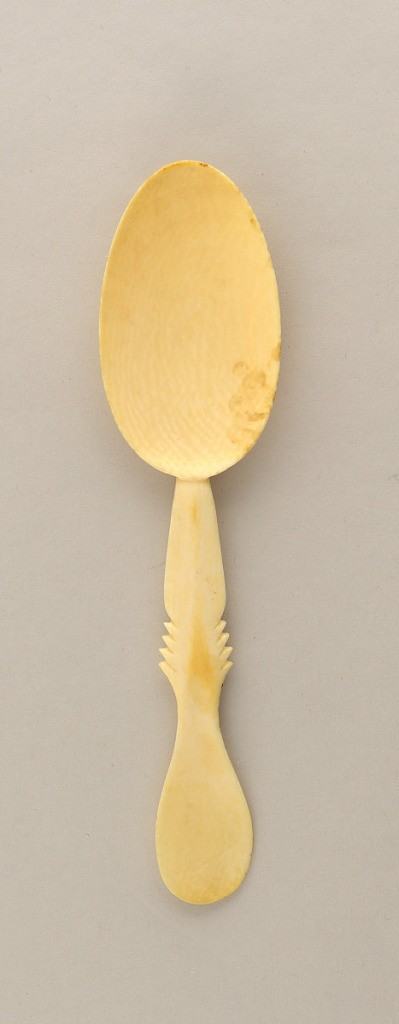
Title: Spoon
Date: ca. 1675–1700
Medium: ivory
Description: Integral. Elongated oval bowl, small rib reverse. Flat stem with feather ridges midway; spread oval terminal.